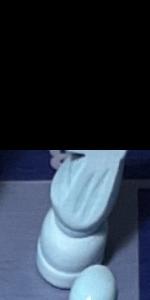
Label: Knight_White